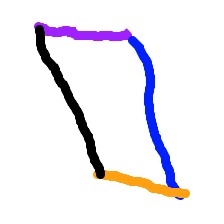
Shape: parallelogram